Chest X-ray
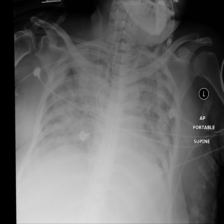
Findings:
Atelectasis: negative
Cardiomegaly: negative
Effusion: negative
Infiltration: negative
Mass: negative
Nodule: negative
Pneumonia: negative
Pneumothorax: negative
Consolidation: negative
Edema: negative
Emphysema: negative
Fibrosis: negative
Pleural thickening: negative
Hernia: negative